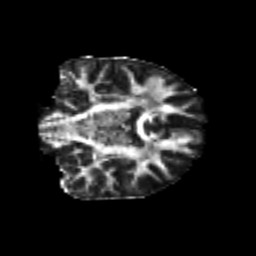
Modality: FA
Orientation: coronal
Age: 20
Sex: female
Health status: healthy
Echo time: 0.074 s